Brain MRI, t2w sequence, axial 2D slice.
Patient: age 42, sex F, weight 78 kg, height 1.78 m
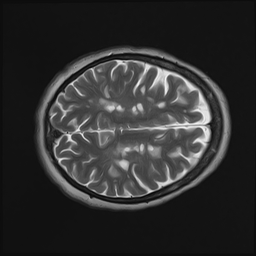